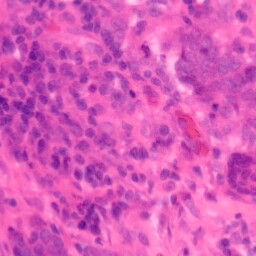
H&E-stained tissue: Colon